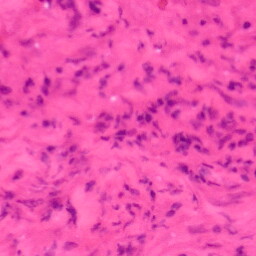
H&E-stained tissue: Colon